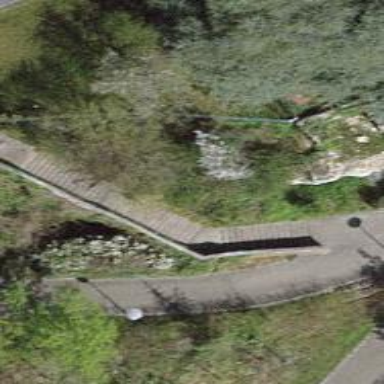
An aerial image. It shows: Road with steps.